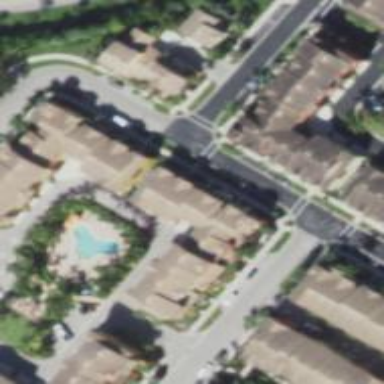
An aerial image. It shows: Neighborhood.